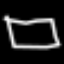
Label: square